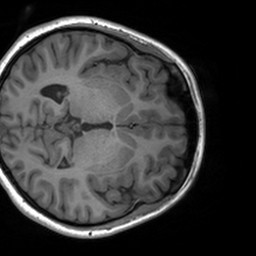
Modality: T1w
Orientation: axial
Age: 18
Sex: female
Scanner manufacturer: siemens
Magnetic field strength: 3 T
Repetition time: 1.9 s
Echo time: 0.00226 s